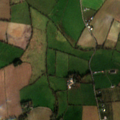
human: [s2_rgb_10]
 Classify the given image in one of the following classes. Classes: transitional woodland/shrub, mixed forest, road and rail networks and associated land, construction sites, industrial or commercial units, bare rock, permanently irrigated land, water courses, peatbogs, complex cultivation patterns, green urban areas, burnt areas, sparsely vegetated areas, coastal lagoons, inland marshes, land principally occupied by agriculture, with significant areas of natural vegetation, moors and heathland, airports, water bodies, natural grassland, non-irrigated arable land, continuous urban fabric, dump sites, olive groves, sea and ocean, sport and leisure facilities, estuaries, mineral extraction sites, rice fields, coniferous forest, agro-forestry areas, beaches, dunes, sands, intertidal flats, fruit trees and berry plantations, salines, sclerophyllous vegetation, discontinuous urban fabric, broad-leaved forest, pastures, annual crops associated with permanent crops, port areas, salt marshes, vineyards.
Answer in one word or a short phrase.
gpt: non-irrigated arable land, pastures